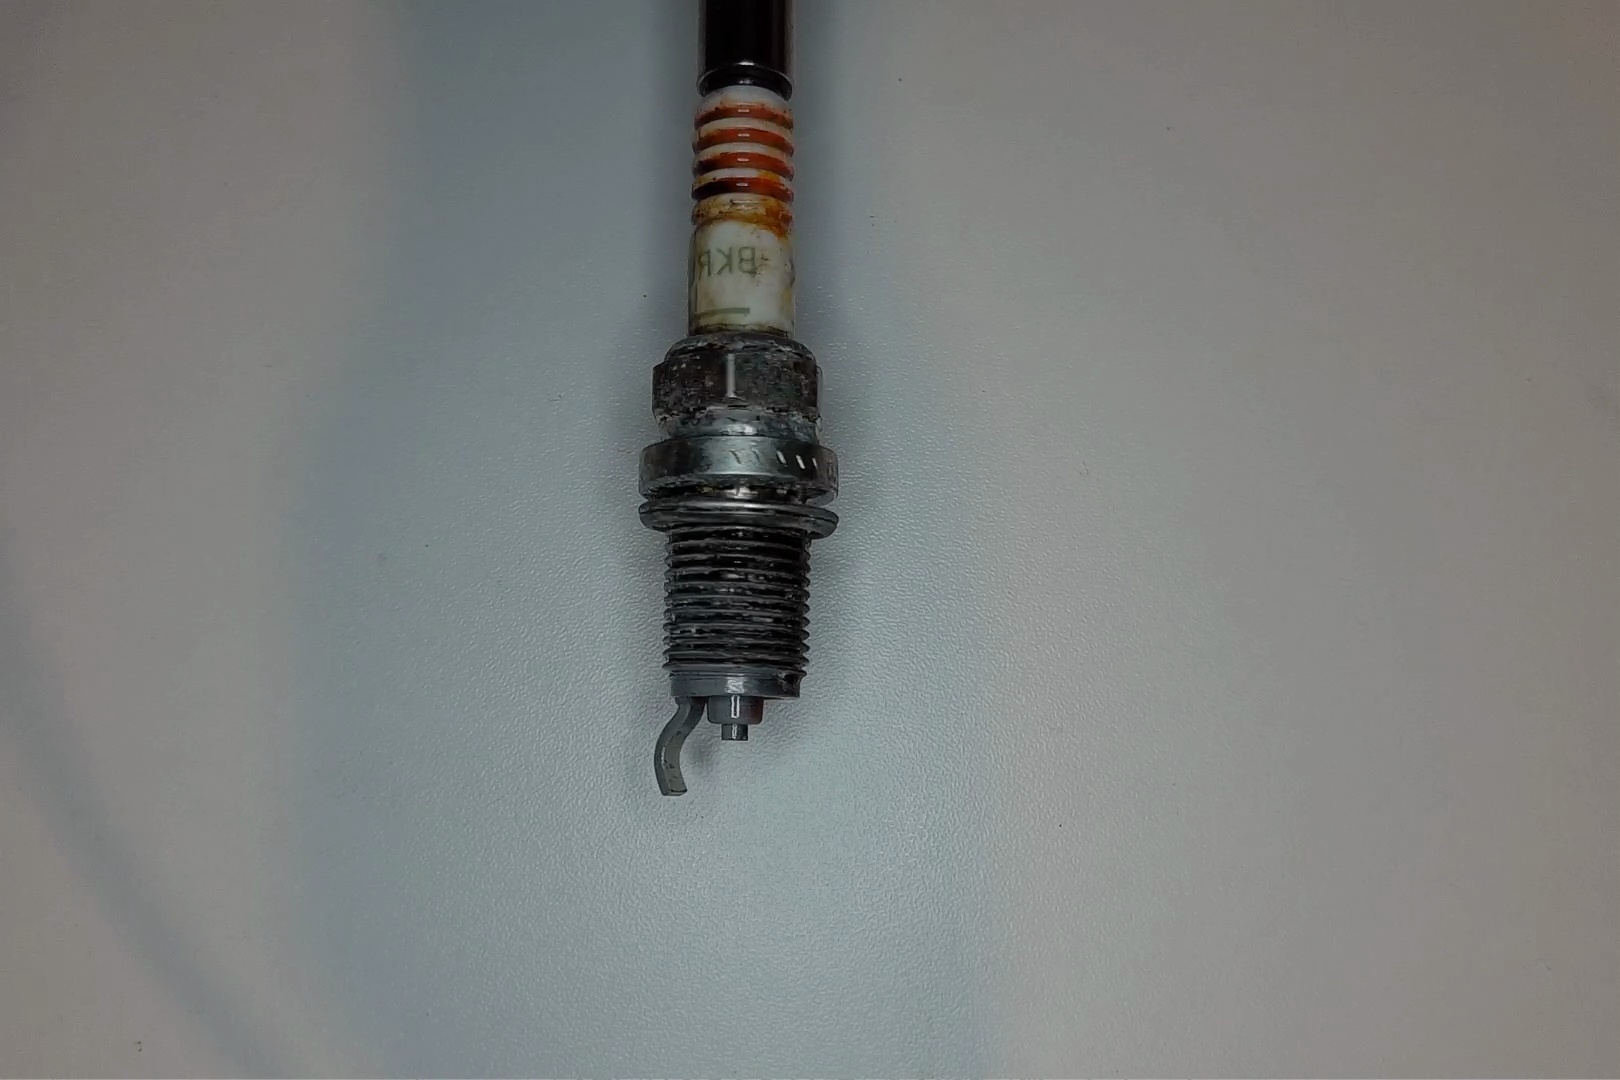
Label: anomaly